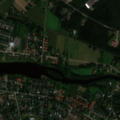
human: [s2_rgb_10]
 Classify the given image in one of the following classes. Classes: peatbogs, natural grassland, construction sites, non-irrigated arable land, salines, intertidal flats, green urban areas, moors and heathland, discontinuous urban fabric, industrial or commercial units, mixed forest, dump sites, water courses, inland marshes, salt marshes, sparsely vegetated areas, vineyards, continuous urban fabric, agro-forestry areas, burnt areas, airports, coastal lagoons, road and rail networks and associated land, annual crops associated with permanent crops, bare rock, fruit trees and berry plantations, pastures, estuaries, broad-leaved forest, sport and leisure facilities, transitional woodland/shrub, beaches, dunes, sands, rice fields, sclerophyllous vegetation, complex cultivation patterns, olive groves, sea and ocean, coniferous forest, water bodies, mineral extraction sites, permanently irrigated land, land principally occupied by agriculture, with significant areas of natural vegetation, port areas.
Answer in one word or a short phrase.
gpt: discontinuous urban fabric, industrial or commercial units, land principally occupied by agriculture, with significant areas of natural vegetation, coniferous forest